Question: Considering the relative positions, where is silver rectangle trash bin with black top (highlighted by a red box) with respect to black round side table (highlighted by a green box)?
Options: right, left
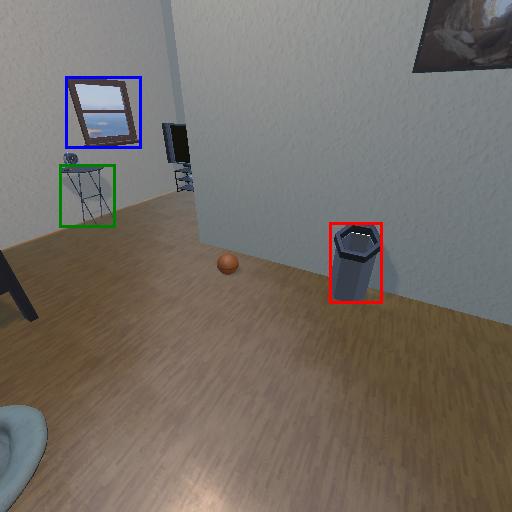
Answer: right